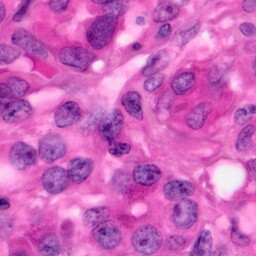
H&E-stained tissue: Pancreatic